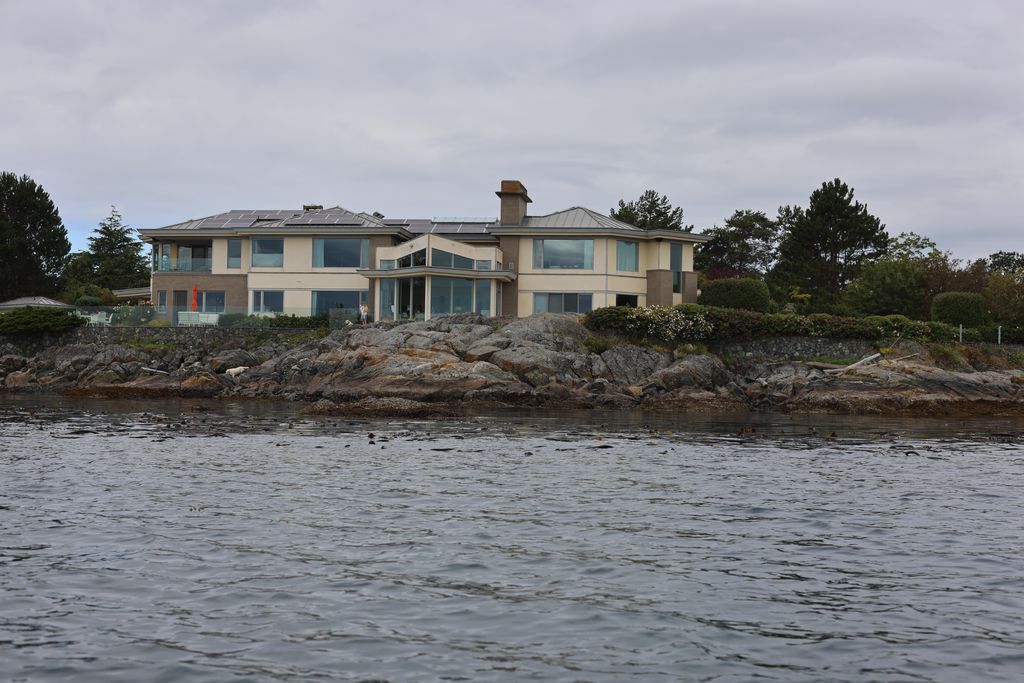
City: victoria